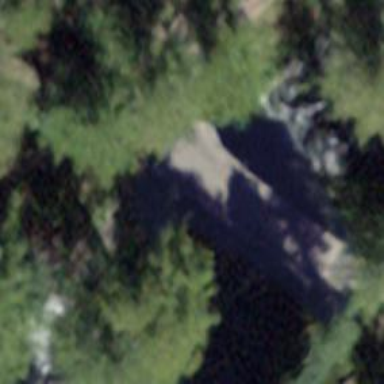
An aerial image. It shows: Path on bridge.